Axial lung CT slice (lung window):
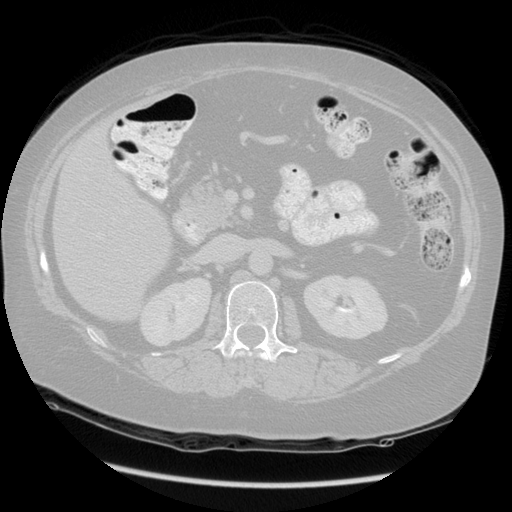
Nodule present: no